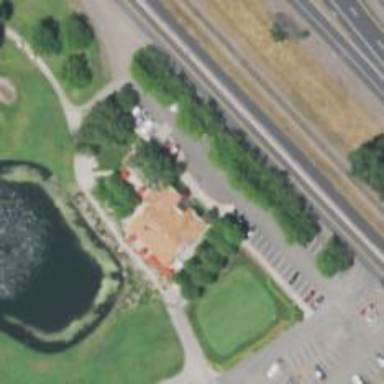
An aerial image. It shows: Golf course.